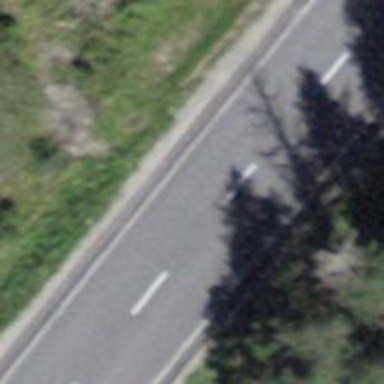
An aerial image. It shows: Primary highway.